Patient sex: M
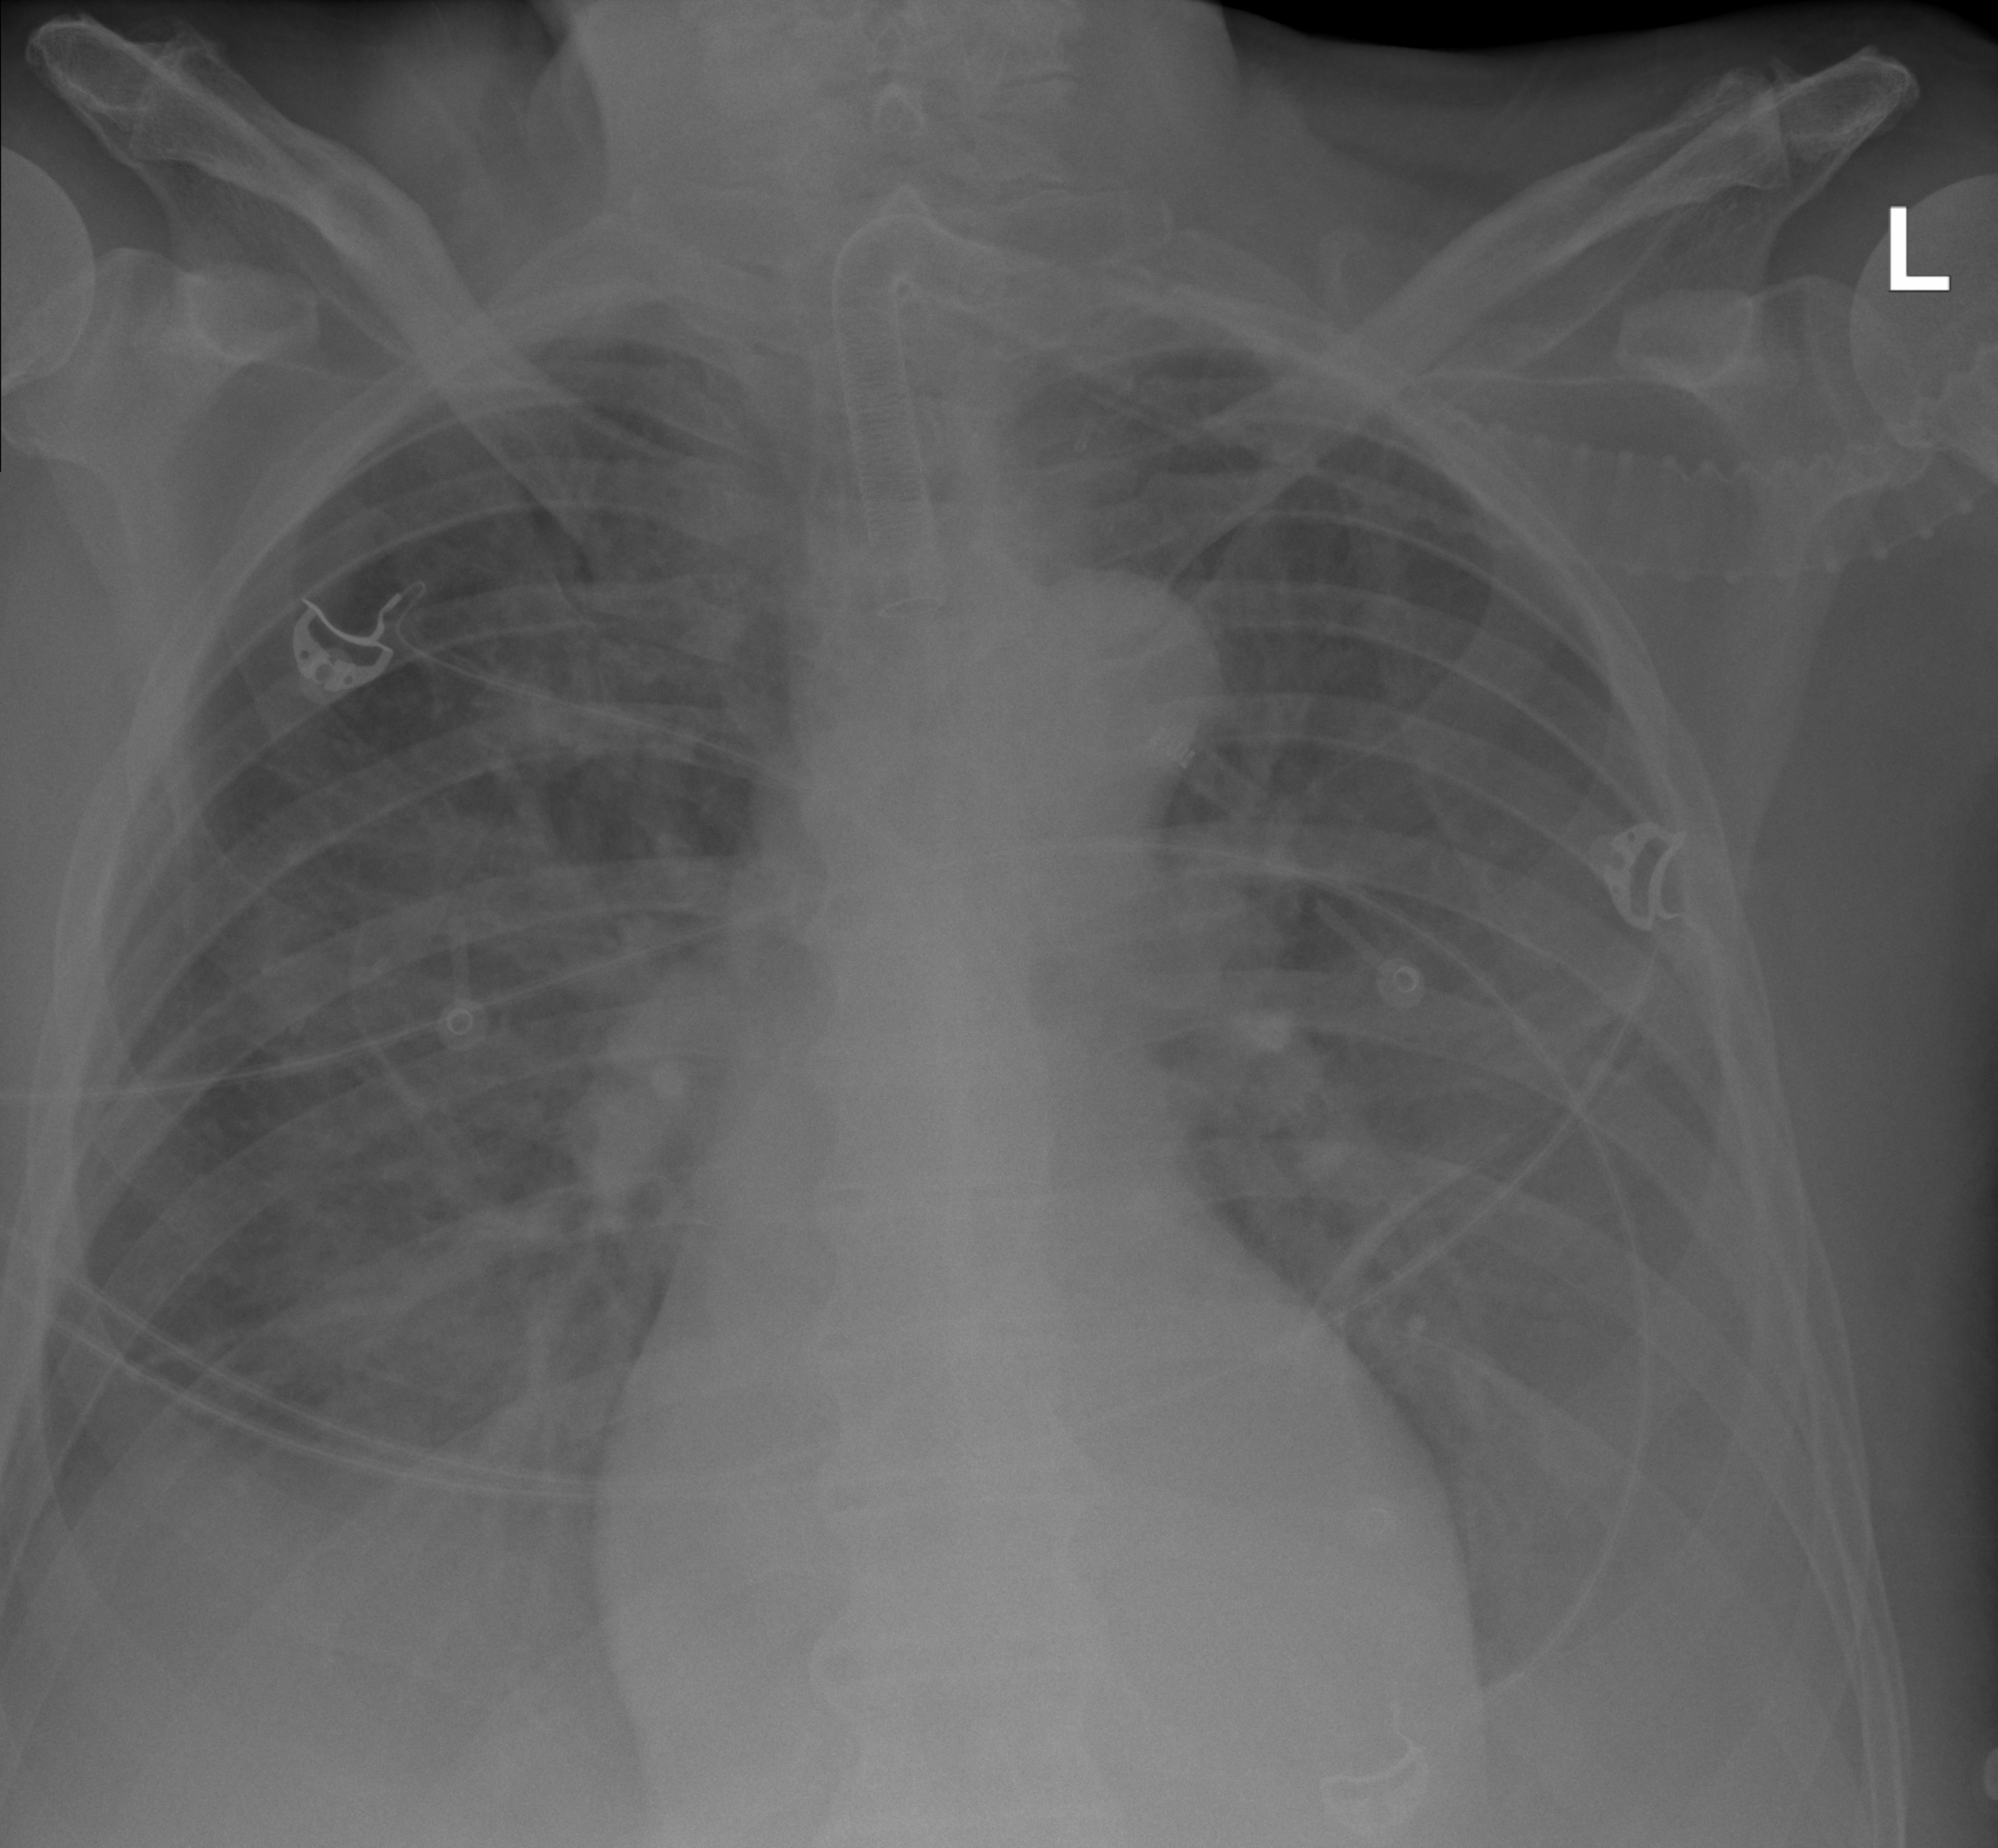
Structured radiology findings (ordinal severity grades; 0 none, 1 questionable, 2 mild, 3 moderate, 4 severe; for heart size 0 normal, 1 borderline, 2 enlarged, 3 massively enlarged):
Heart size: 1
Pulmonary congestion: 2
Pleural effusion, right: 2
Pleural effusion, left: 3
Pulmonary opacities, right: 1
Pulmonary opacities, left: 1
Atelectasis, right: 2
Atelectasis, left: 2